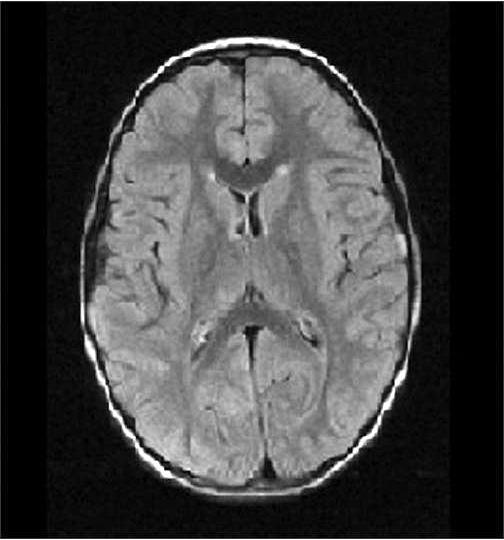
Label: notumor